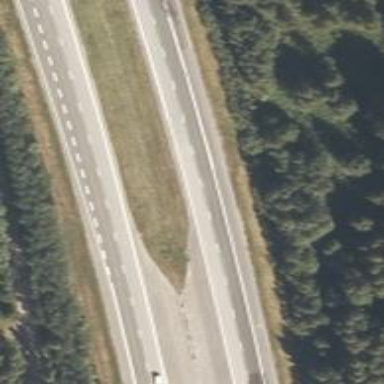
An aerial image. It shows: Motorway.